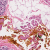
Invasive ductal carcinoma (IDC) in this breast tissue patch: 0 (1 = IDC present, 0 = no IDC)